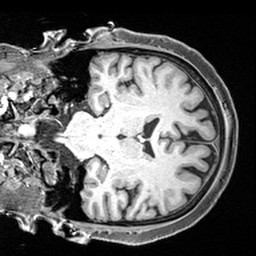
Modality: T1w
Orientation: coronal
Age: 65
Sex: female
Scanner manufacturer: siemens
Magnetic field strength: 3 T
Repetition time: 2.4 s
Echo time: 0.0022 s